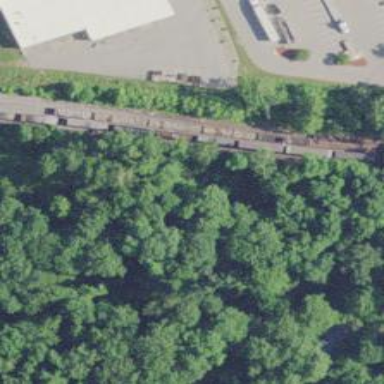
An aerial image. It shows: Railway siding for service.